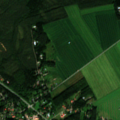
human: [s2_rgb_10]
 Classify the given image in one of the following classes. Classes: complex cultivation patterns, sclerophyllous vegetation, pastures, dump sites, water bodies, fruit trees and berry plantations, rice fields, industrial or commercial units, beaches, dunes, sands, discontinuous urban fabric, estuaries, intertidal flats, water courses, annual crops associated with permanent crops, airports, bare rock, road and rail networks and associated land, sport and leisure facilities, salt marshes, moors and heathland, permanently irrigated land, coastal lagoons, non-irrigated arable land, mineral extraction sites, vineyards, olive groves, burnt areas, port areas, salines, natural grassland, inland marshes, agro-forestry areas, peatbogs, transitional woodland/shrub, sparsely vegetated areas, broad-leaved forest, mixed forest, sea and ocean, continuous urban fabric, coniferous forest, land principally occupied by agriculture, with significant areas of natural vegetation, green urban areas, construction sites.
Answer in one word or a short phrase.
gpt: discontinuous urban fabric, non-irrigated arable land, land principally occupied by agriculture, with significant areas of natural vegetation, coniferous forest, mixed forest